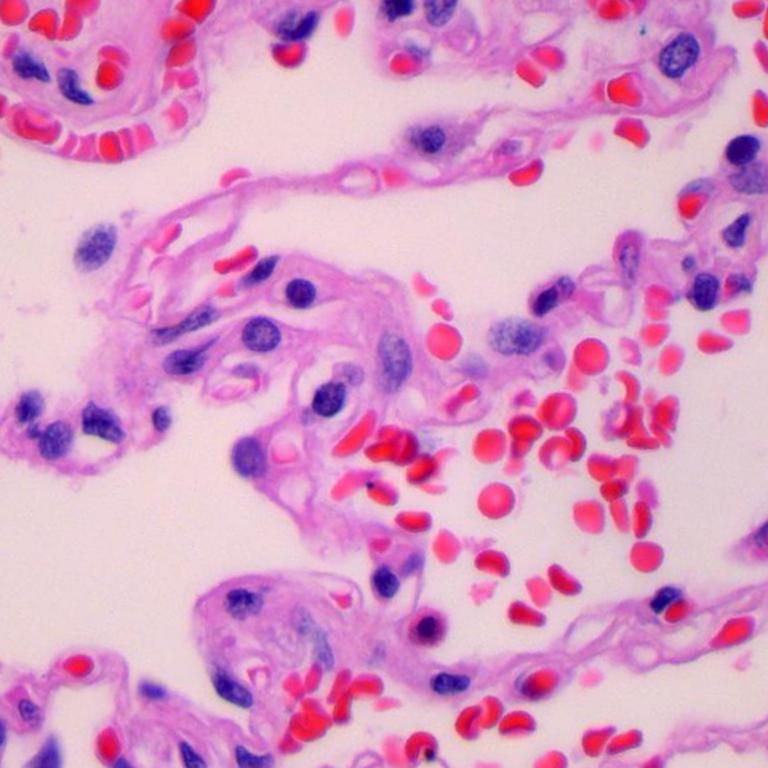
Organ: lung
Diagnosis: benign